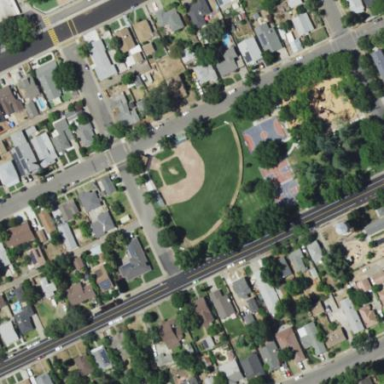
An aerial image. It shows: Baseball pitch for leisure land.